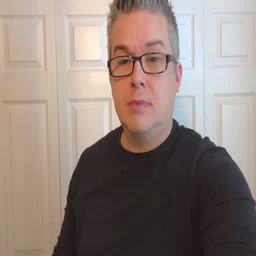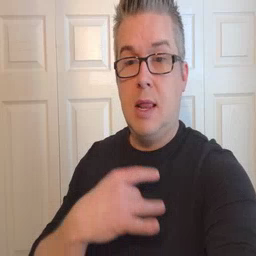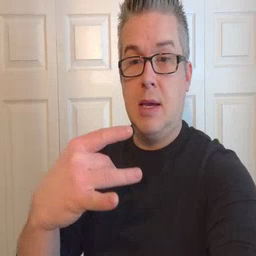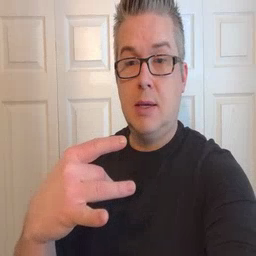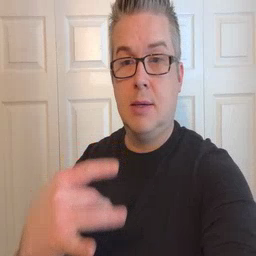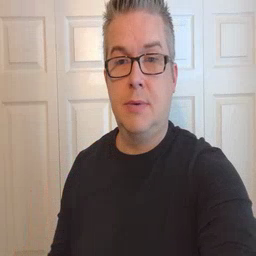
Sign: like